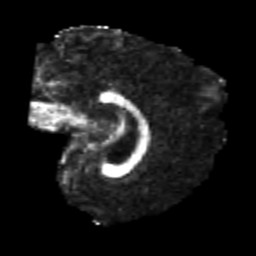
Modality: FA
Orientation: sagittal
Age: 20
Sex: female
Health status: healthy
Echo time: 0.074 s